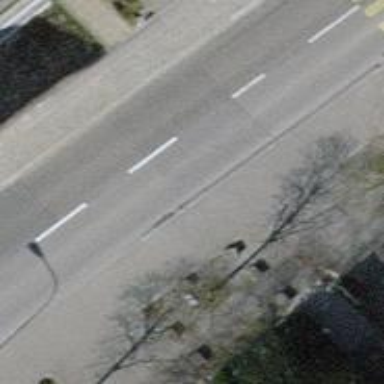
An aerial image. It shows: Unmarked crossing with traffic calming table.